Question: <URL>
A picture:

So, right now, there is a little gam in between the two buttons.
and I'd like the buttons to share the middle edge, or at least be touching (if they are touching, changing the CSS so it looks like they are sharing an edge isn't hard)
But Margin left / right doesn't appear to do anything.
What's going on here?
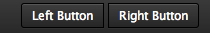
Answer: The two buttons have a space between them because of the return and the indentation you used to format your HTML.
Just float both containers: <URL>
'''
.redline_changes, .redline_comments{
margin-left: 0px;
margin-right: 0px; float: left;
}
'''